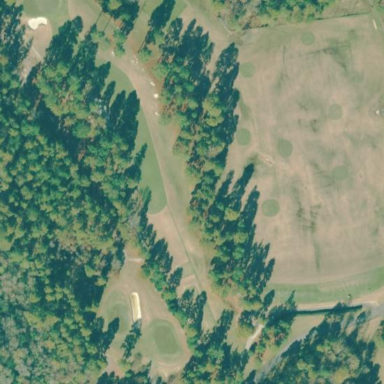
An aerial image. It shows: Driving range for golf on grass.